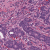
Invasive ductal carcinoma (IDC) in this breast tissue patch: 1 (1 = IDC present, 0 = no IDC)